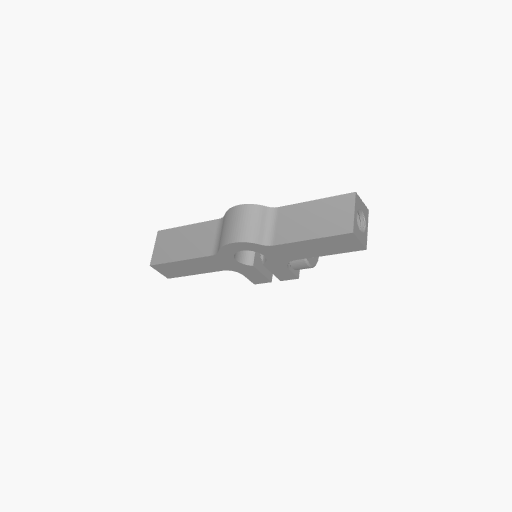
Part: Side2Post1ClampingMount6ID